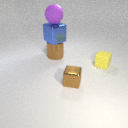
large blue metal cube below large purple rubber sphere